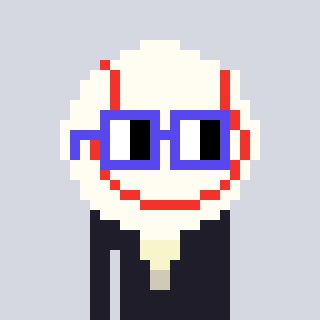
a pixel art character with square blue glasses, a baseball ball-shaped head and a grayscale-colored body on a cool background